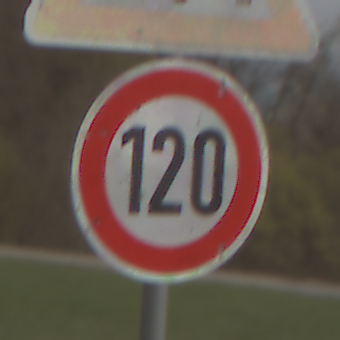
Verkehrszeichen: Geschwindigkeit120
Zusatzzeichen oben: Gefahrenstelle
Umgebung: Outdoor, Suburban
Tageszeit: MorningAfternoon
Wetter: Overcast
Licht: Natural
Jahreszeit: NotSpecified
Kontrast: LowContrast